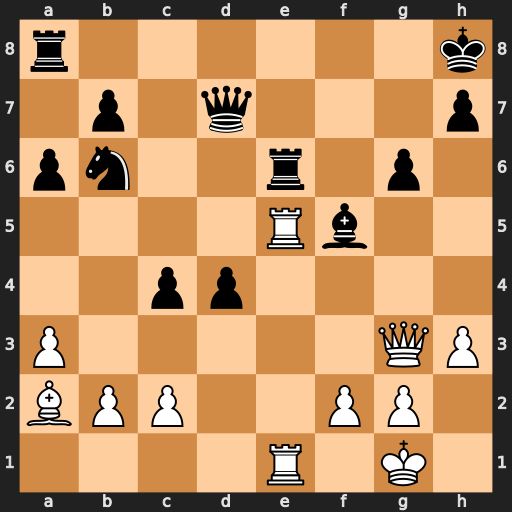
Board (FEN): r6k/1p1q3p/pn2r1p1/4Rb2/2pp4/P5QP/BPP2PP1/4R1K1
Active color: w
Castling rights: -
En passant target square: -
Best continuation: Rxe6 Bxe6 Qe5+ Kg8 Qxe6+ Qxe6 Rxe6 Na4 Bxc4